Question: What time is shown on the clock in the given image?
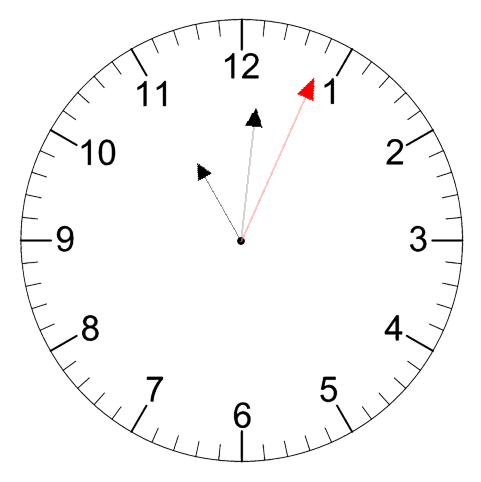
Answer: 11:01:04